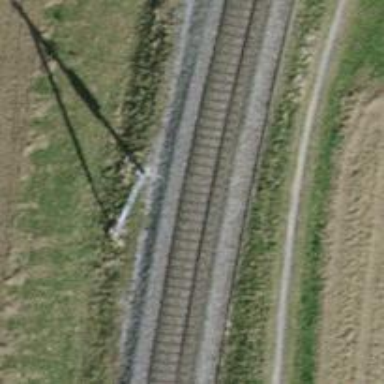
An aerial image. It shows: Single railway track with electrified contact line.